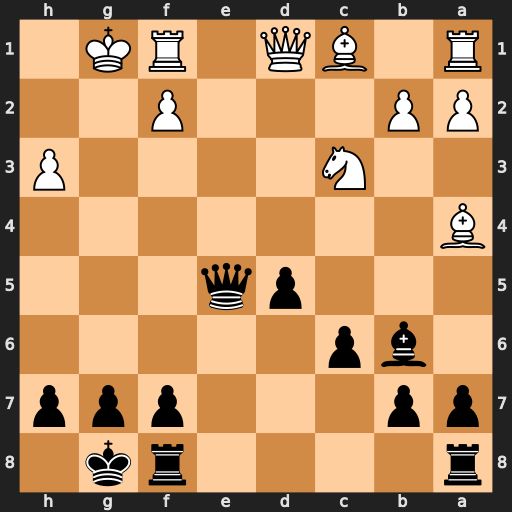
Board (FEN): r4rk1/pp3ppp/1bp5/3pq3/B7/2N4P/PP3P2/R1BQ1RK1
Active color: b
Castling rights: -
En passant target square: -
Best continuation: Qg3+ Kh1 Qxh3+